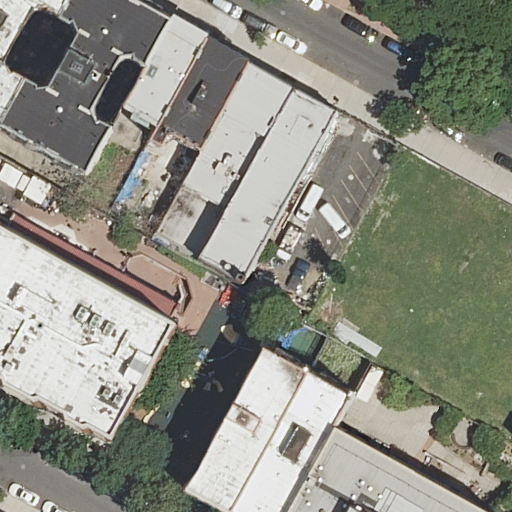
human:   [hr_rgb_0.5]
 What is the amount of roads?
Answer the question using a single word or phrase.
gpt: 4

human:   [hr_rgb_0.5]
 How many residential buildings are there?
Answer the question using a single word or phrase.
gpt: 11

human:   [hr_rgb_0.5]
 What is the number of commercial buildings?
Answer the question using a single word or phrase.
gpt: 0

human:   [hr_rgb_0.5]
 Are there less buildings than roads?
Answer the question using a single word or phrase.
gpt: no

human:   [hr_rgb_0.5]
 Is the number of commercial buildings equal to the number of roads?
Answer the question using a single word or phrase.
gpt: no

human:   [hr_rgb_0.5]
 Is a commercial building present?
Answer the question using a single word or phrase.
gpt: no

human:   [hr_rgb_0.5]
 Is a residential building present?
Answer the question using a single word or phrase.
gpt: yes

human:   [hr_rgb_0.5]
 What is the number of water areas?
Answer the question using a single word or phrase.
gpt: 0

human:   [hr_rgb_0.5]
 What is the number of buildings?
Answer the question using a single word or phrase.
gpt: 11

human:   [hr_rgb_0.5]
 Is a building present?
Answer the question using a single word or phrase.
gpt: yes

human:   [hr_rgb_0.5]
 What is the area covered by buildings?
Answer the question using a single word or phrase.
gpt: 3250m2

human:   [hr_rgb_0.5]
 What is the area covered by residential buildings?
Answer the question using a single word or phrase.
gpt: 3250m2

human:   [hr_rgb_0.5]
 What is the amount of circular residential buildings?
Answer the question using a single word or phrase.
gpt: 0

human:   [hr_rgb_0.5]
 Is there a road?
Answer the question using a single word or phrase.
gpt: yes

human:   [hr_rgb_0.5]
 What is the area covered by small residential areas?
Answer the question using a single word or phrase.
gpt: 0m2

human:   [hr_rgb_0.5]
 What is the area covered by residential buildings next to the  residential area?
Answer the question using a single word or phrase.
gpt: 3250m2

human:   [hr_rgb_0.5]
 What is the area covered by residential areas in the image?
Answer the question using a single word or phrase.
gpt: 1677m2

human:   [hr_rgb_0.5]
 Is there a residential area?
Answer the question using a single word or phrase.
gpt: yes

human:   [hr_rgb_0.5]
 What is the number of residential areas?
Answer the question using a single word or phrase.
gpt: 1

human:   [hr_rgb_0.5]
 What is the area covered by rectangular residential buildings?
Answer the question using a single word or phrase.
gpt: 988m2

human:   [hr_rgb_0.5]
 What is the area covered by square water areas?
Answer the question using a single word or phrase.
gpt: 0m2

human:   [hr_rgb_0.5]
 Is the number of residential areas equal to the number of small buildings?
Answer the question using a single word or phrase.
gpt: no

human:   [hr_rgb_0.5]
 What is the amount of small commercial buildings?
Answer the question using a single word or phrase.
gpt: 0

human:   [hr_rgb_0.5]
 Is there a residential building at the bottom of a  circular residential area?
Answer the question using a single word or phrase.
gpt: no

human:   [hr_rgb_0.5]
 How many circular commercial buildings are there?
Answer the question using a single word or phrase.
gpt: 0

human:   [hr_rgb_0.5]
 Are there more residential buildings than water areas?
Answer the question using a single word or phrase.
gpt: yes

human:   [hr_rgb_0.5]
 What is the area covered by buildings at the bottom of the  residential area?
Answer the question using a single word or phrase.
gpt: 3250m2

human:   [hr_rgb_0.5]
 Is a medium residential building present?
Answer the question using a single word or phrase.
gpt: yes

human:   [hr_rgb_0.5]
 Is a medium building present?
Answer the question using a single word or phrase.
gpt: yes

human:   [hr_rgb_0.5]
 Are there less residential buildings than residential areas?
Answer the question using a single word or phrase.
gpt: no

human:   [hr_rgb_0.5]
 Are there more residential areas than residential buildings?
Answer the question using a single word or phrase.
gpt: no

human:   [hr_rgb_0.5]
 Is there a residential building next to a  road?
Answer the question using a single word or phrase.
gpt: yes

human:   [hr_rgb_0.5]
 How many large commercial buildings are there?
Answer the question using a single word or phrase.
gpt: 0

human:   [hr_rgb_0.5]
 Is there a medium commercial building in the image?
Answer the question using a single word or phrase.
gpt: no

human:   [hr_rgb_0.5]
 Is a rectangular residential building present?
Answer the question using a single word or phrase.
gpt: yes

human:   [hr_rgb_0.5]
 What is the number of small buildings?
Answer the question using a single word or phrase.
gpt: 5

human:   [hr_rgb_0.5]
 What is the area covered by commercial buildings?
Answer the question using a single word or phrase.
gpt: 0m2

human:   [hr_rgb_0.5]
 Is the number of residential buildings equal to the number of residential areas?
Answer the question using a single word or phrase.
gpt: no

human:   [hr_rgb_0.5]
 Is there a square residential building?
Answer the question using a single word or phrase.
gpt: no

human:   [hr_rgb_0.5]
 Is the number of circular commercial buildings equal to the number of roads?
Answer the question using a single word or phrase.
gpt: no

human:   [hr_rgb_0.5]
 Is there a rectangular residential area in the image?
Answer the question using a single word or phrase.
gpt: yes

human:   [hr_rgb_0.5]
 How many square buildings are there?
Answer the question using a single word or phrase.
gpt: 0

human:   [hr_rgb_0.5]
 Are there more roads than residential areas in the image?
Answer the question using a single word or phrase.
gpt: yes

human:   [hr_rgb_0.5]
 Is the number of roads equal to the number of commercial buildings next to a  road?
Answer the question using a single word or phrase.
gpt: no

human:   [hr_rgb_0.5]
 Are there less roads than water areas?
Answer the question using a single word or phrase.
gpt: no

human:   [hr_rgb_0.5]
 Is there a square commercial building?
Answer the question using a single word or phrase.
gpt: no

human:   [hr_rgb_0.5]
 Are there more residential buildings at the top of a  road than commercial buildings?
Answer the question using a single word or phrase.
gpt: yes

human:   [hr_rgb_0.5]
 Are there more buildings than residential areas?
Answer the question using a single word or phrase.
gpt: yes

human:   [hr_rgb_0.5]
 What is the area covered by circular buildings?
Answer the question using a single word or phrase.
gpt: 0m2

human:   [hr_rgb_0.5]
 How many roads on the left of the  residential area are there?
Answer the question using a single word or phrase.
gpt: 0

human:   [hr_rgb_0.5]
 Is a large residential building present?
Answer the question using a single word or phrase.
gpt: yes

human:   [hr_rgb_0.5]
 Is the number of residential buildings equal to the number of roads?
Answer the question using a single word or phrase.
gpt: no

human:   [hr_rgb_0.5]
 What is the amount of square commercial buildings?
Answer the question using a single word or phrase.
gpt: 0

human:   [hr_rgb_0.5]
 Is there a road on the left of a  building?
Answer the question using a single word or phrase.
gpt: yes

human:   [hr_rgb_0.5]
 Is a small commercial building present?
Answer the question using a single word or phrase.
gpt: no

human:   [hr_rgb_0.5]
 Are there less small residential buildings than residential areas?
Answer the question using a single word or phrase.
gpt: no

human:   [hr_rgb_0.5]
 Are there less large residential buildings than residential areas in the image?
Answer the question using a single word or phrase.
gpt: no

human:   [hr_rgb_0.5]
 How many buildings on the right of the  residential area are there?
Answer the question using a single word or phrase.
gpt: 11

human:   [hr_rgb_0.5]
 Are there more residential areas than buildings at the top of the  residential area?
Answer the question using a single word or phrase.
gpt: yes

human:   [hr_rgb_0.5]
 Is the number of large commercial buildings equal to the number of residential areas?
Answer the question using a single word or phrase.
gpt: no

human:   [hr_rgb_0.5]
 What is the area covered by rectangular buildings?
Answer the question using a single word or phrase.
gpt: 988m2

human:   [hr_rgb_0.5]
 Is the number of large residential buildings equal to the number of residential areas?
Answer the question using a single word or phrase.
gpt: no

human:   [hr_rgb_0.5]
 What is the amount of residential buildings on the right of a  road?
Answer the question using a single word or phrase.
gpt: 8

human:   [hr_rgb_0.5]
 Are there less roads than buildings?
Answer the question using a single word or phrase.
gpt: yes